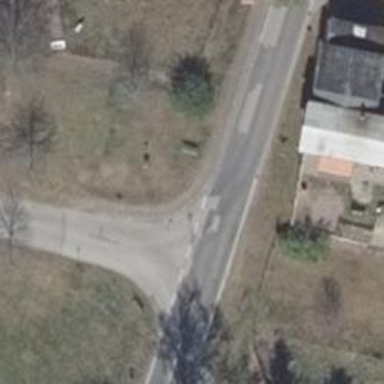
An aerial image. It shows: Secondary road with asphalt surface.